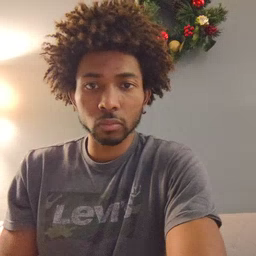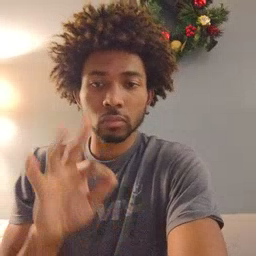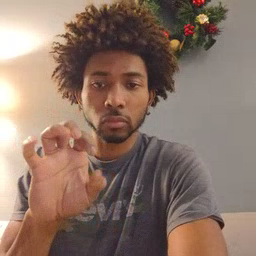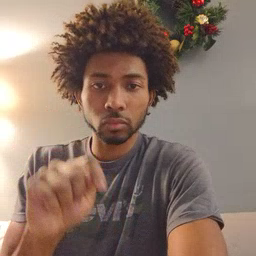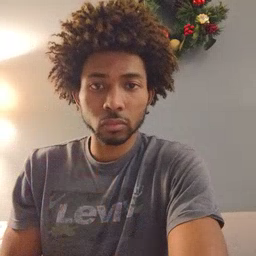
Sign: feet